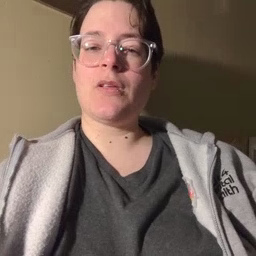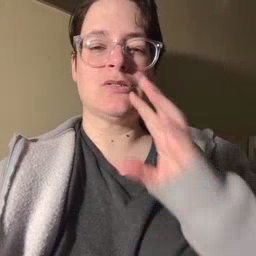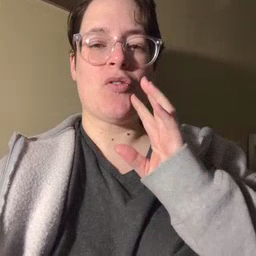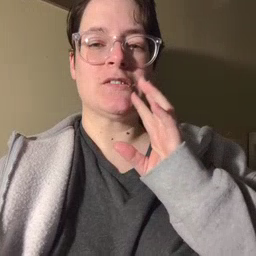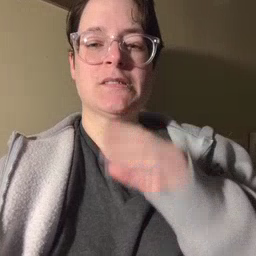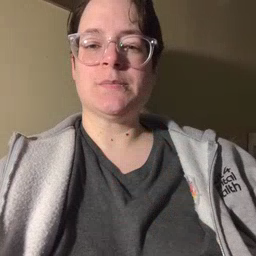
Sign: talk